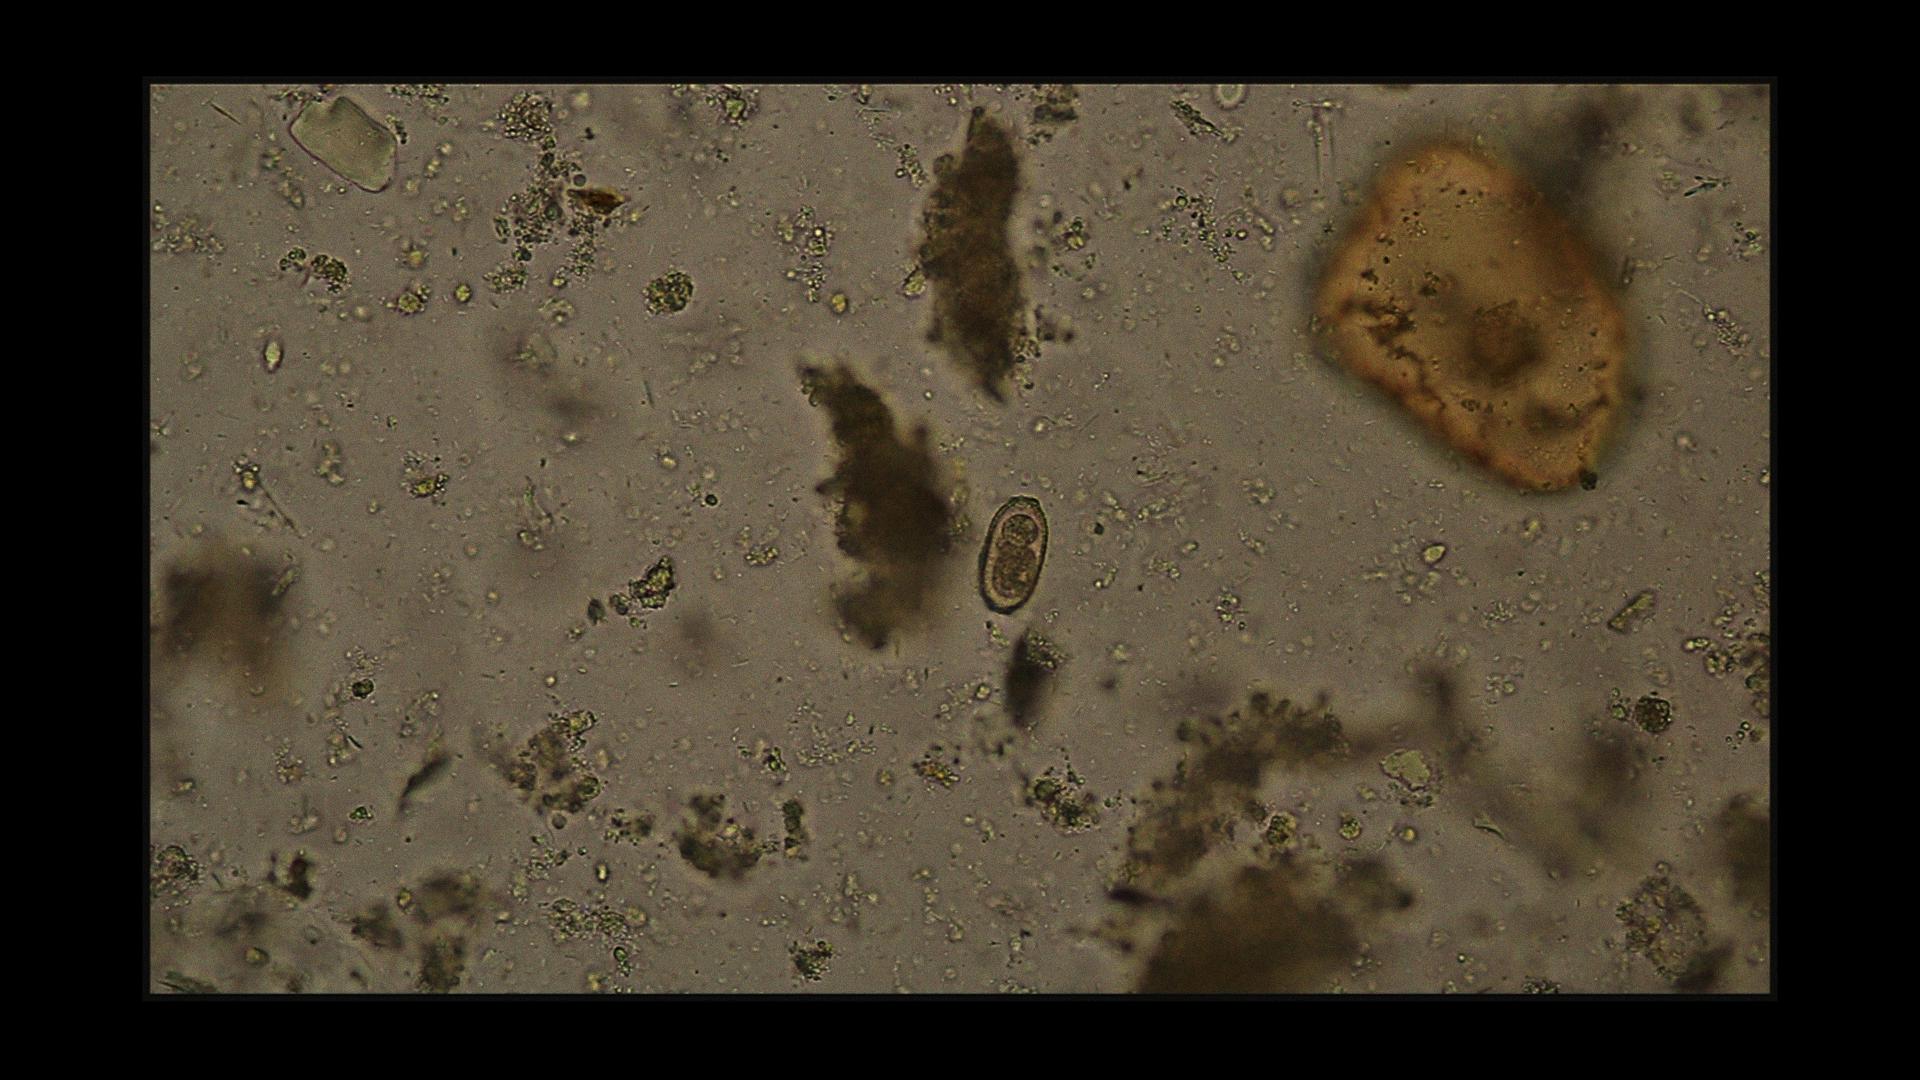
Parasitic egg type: Capillaria philippinensis